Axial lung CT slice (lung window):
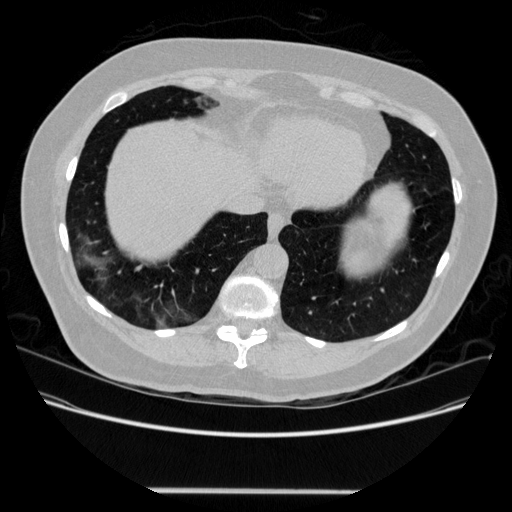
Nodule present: no